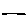
Label: line